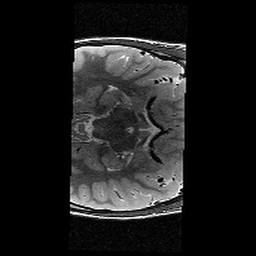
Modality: T2w
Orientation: axial
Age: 11
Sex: male
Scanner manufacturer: siemens
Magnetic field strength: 3 T
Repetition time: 9.23 s
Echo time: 0.067 s